Question: I have a 'ComboBox' in my WinForms application that has the 'DropDown' style, or in other words it allows a user to type a value, or select it from a drop-down list. It looks as such:

My goal is to select an item from the drop-down list based on its index. So I do this:
'''
//I know for sure that i >= 0 && i < comboBox.Items.Count
comboBox.SelectedIndex = i; //i = index of the existing item
'''
This works just fine, unless some time after the line above I display a message:
'''
MessageBox.Show("Error");
'''
In this case the item in the combo box got selected roughly in 80% of the time during my tests on this computer. So there's clearly some timing issue here.
What I need to know is what is the "sure" way of selecting a ComboBox item? (And by that I mean, being sure that it is selected when the next line of code following it is executed, or do it 'synchronously'.)
PS. I know that I can simply assign text to its 'Text' property, but that's not what I'm asking for. You see in my ComboBox implementation, I may assign custom objects to each item, plus I rely on many selection-based events, such as 'SelectedIndexChanged'.
PS2. I'm not sure if this affects only combo boxes with the 'DropDown' style, or all of them.
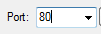
Answer: My bet is that the event that fires when you change that selection isn't being handled before you open the 'MessageBox'.
Try adding this:
'''
Application.DoEvents();
'''
... before you call 'MessageBox.Show();' and see if that helps. If it does, you can try to make the control redraw itself synchronously by
'''
comboBox.Refresh();
'''
You can try 'comboBox.Invoke' if you're threading. Also, 'PerformLayout' on the 'Form'/'Control' can sometimes force these kinds of things to happen right away rather than awaiting a paint message.
A 'MessageBox.Show' stops all Form processing in its tracks. The ultimate solution may be to put it in a different place, when you're sure that the combobox has done everything it needs to do.